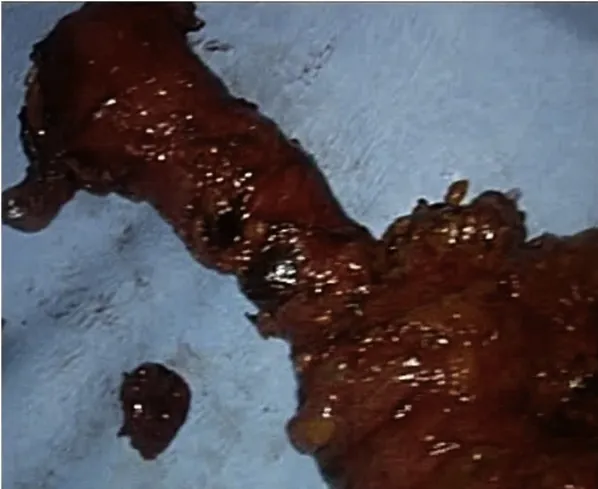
Esophagectomy specimen.
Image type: medical_photograph (other_medical_photograph)